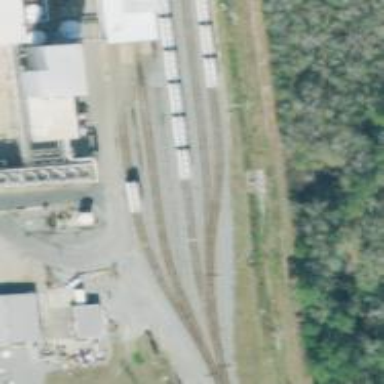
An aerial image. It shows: Rail spur service.